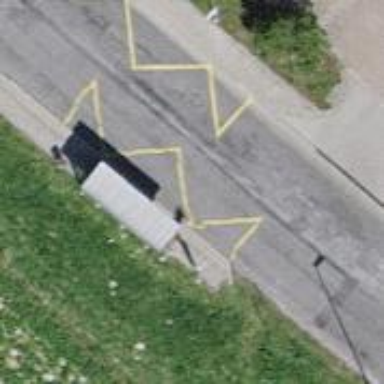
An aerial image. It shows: Bus stop with shelter.